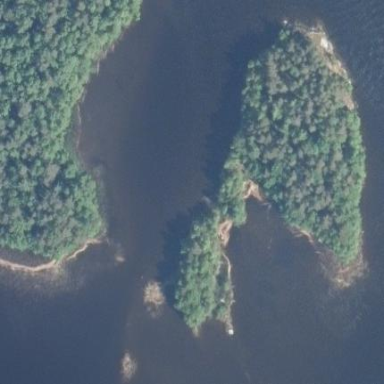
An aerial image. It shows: Island covered with forest.